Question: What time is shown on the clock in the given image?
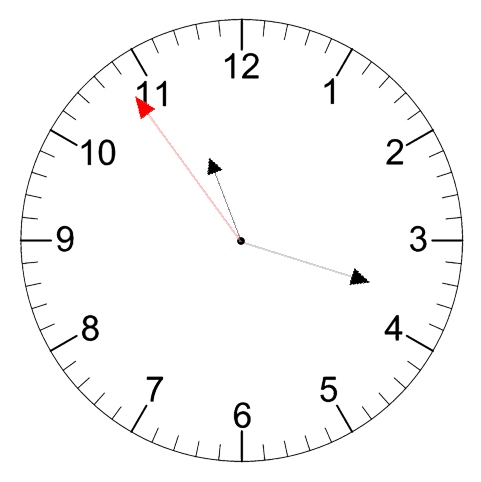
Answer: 11:17:54